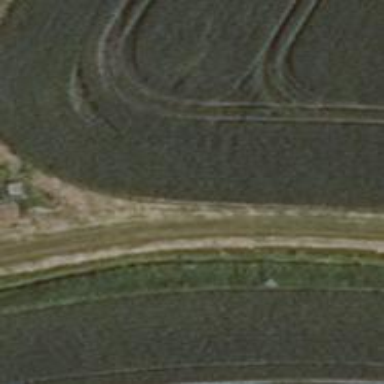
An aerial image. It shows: Gravel track with grade4 tracktype.